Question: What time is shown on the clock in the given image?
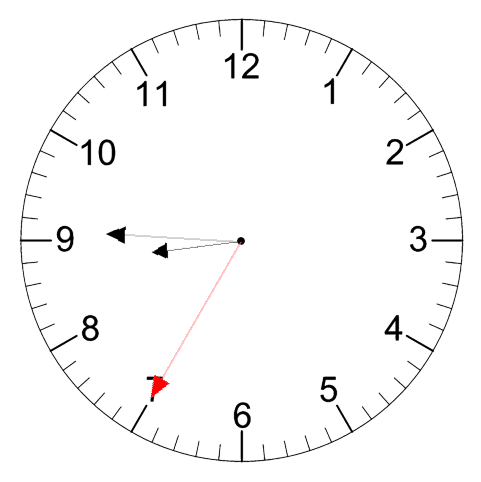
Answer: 08:45:35